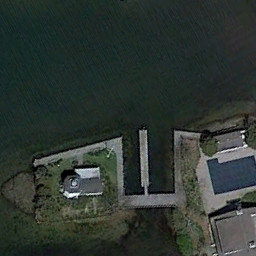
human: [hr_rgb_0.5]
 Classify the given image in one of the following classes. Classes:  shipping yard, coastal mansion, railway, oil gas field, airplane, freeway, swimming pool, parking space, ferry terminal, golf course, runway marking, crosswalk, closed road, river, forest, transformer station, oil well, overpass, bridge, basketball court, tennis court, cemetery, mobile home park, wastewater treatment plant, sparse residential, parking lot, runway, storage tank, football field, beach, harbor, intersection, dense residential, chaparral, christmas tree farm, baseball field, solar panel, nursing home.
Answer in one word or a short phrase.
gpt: ferry terminal